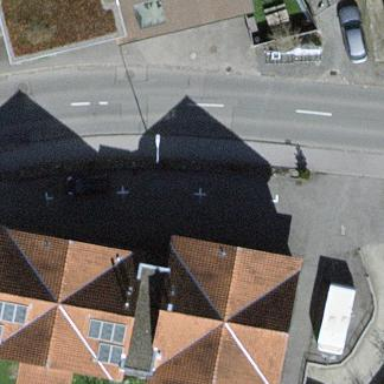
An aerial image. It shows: Building.